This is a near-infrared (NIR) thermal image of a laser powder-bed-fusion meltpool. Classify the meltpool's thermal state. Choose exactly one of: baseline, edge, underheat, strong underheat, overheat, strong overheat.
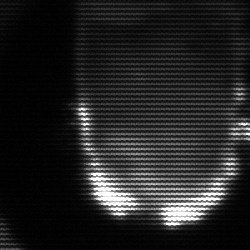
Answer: baseline